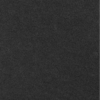
Label: dusty